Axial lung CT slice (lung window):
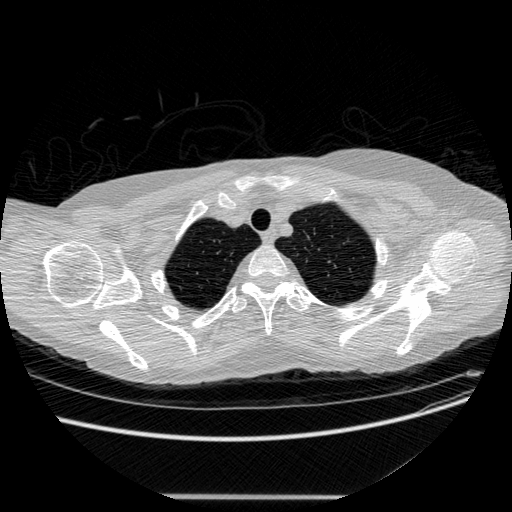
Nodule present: no